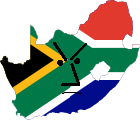
Label: 5_NPC